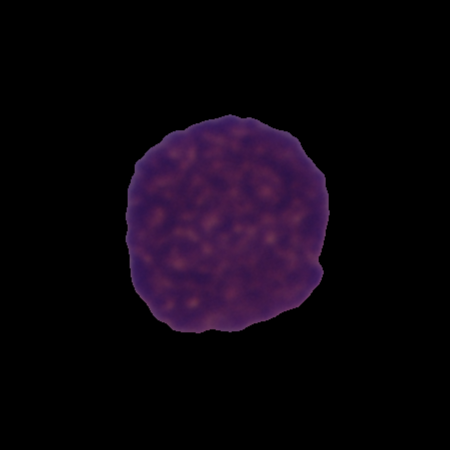
Label: cancer